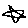
Label: star